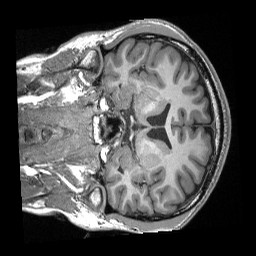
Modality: T1w
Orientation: coronal
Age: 19
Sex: male
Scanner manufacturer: siemens
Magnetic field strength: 3 T
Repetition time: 2.3 s
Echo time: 0.00308 s